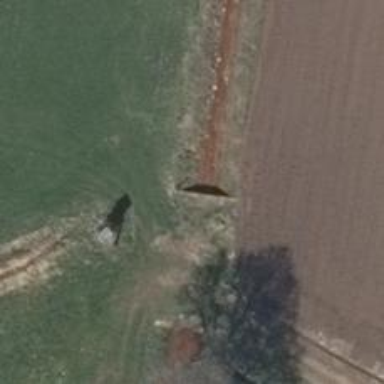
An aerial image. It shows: Culvert tunnel.